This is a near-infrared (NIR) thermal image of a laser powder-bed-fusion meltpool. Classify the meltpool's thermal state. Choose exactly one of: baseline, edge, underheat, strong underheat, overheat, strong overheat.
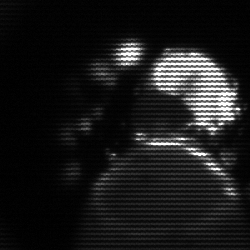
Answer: edge